Question: I'd like to make it so that only dates, not times, are displayed as labels on my Highcharts chart. How can I do that?

<URL>
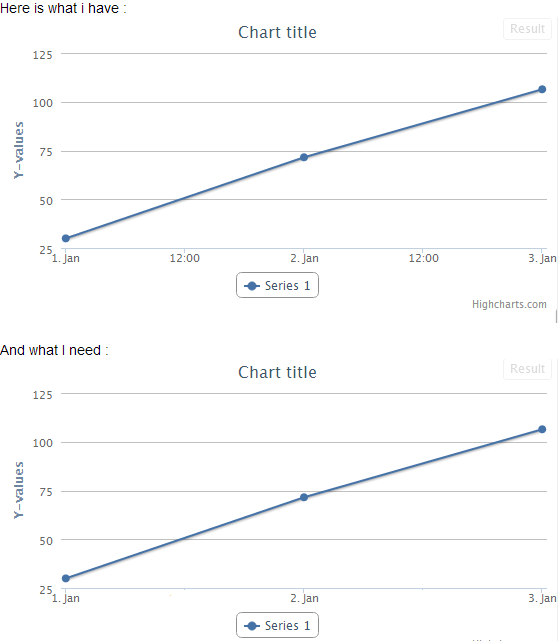
Answer: you should set the <URL>
'''
xAxis: {
minTickInterval: 24 * 3600 * 1000
}
'''
<URL>
<URL>
I highly encourage going through the vast and useful <URL> before posting questions